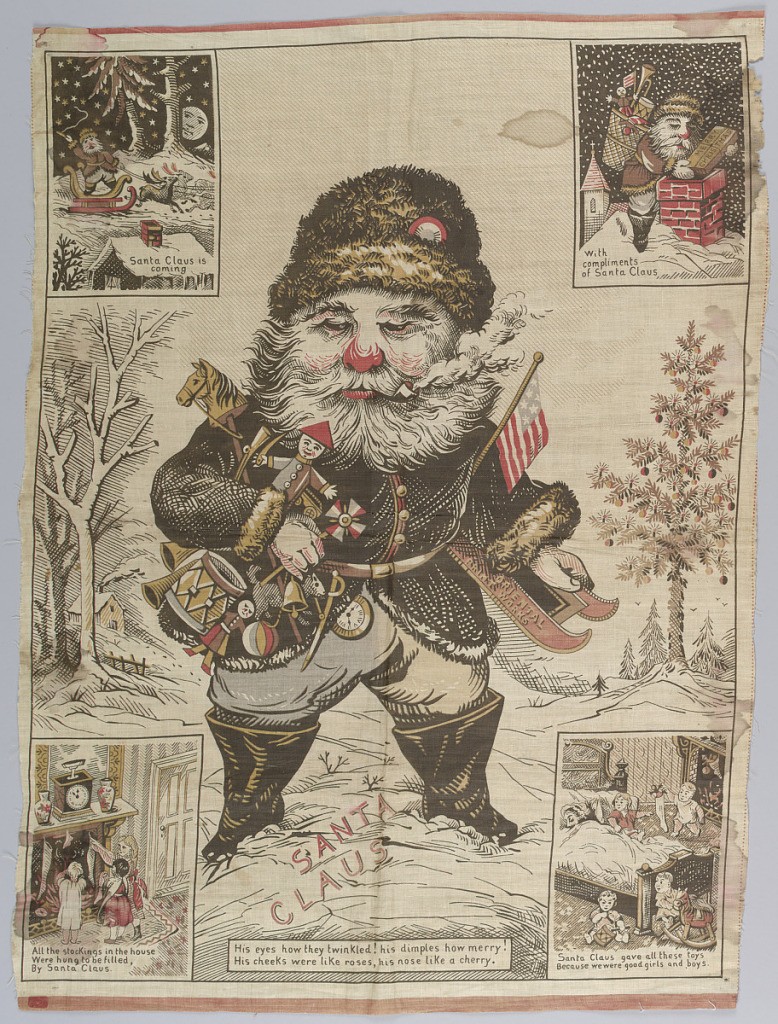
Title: Santa Claus
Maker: Oriental Printworks
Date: late 19th century
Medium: cotton Technique: roller printed on plain weave
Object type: Banner
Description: Figure of Santa Claus in the center with four inset pictures; upper left; "Santa Claus is coming" with figure in a sled; upper right, "With compliments of Santa Claus" with figure of Santa putting a box down a chimney; lower left, "All the stockings in the house, Were hung to be filled by Santa Claus" with children hanging stocking on a mantle; lower right, ''Santa Claus gave all these toys Because we were good girls and boys" with children playing with toys.